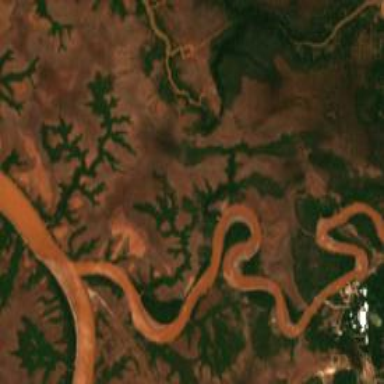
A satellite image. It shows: River flowing through natural landscape.